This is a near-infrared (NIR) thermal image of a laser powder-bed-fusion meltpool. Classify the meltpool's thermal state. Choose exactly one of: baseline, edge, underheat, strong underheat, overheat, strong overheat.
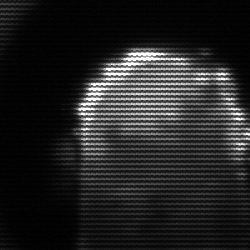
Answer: baseline